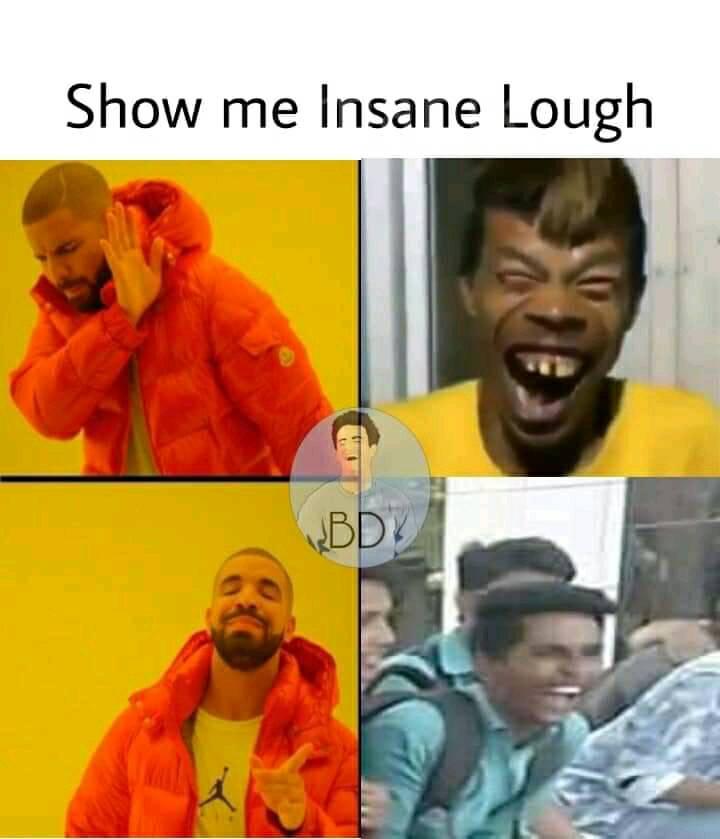
Caption: Show me Insane Lough
Label: non-hate